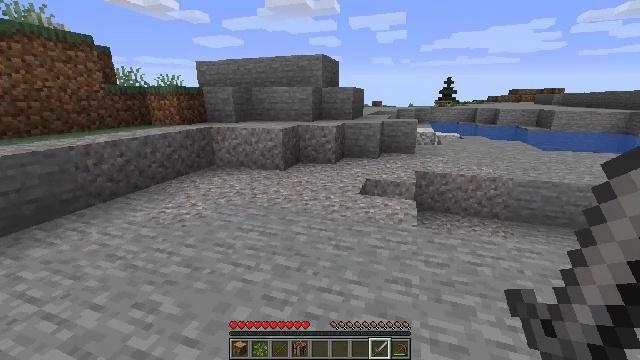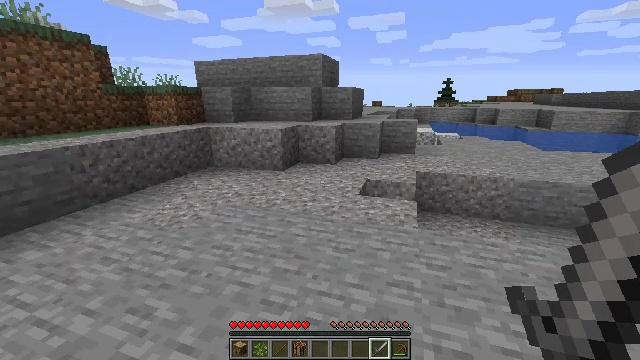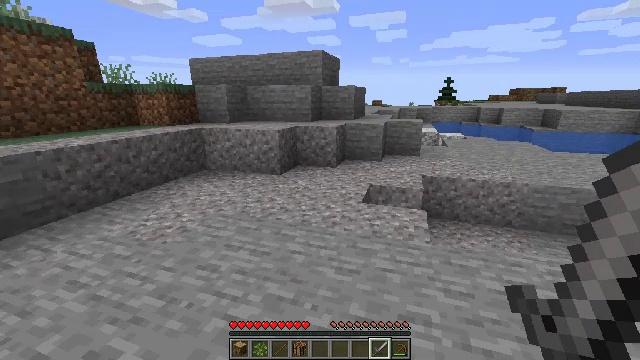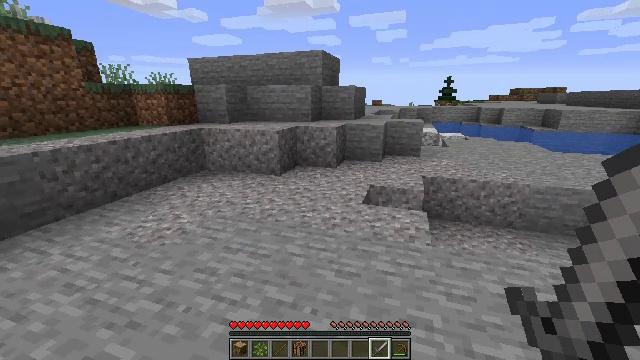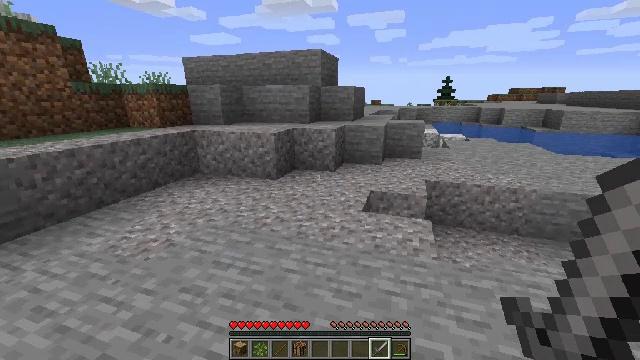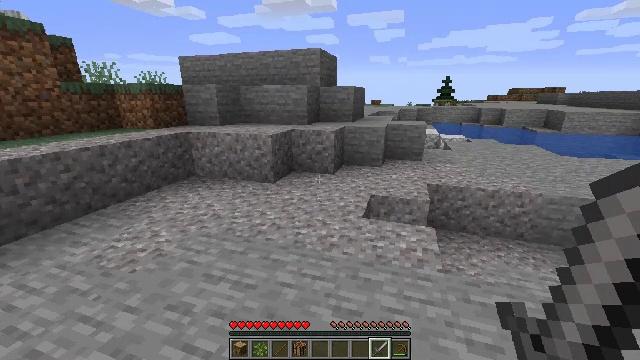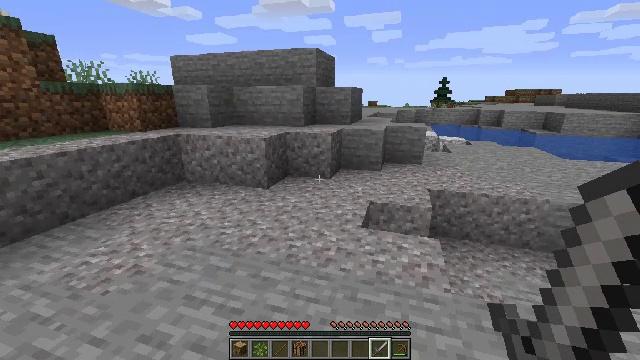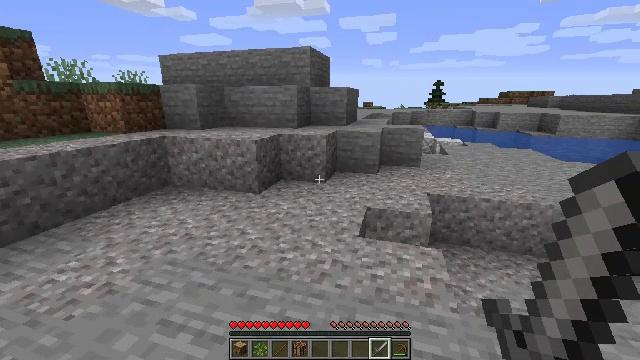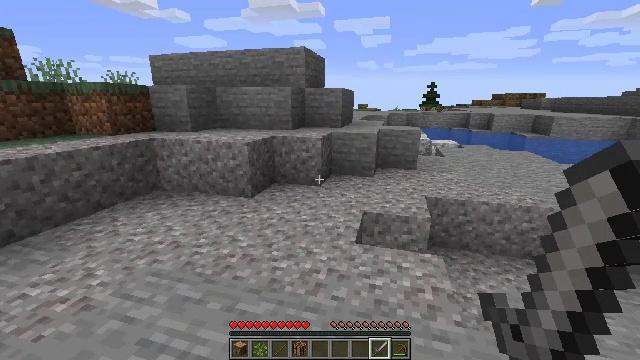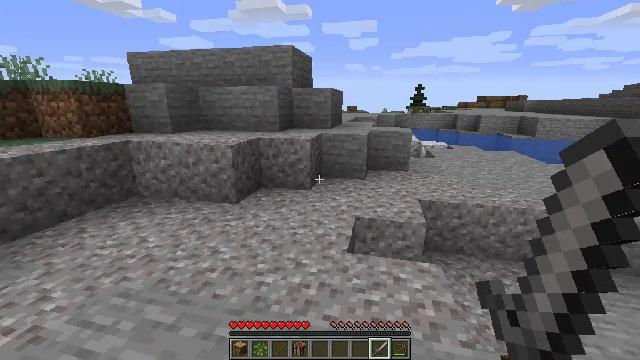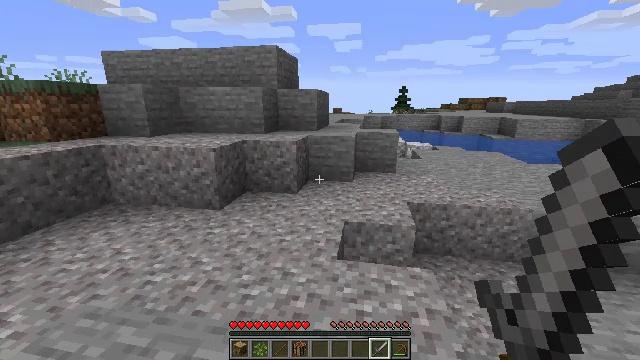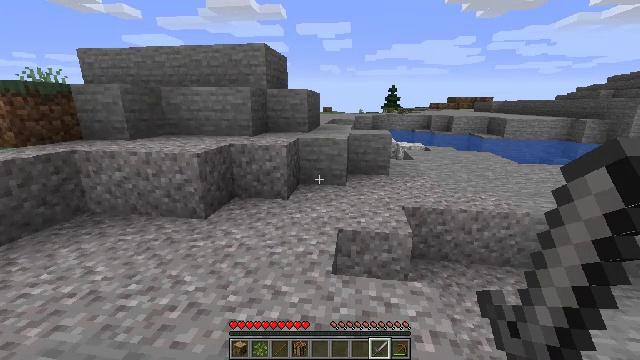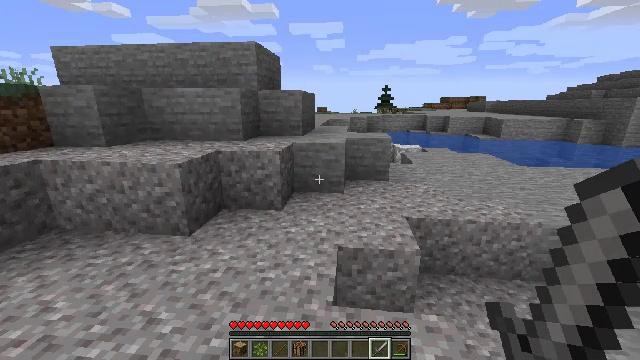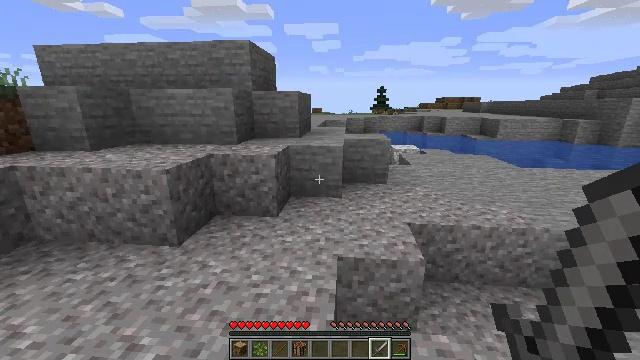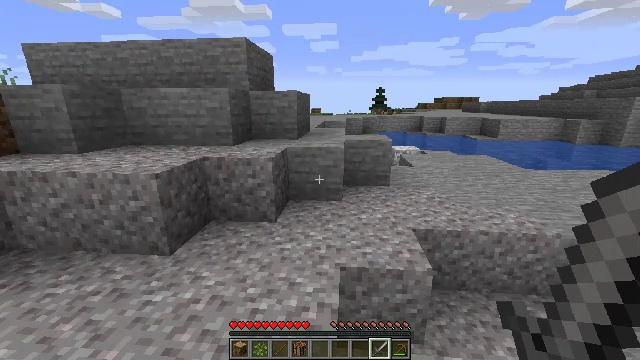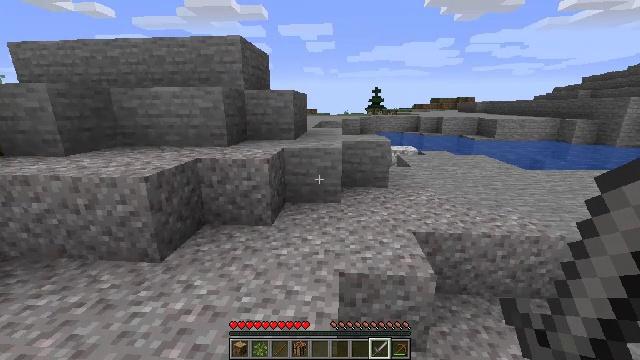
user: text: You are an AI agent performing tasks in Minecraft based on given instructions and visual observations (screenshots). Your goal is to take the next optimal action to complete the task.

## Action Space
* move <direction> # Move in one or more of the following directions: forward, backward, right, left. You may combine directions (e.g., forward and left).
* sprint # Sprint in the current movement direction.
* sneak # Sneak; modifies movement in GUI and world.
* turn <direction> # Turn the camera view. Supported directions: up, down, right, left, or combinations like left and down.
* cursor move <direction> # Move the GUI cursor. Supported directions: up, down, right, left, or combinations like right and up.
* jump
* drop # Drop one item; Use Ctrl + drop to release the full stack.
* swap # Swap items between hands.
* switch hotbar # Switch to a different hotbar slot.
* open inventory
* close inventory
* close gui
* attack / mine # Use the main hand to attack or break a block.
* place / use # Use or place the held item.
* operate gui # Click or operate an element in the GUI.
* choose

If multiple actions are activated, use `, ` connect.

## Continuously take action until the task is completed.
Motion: motion action
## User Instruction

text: Gather the yellow bed by attacking it.
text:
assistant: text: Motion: move forward
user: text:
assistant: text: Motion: move forward
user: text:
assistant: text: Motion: move forward
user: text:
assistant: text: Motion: move forward
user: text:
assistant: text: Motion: move forward
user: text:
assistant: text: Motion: move forward
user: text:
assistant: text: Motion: move forward, turn right
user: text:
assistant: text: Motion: move forward, turn right
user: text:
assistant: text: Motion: move forward, turn right
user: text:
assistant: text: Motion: move forward, turn right
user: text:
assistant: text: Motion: move forward, turn right
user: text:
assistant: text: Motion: move forward, turn right
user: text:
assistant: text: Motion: move forward
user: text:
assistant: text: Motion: move forward
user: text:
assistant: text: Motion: move forward
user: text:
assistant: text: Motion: move forward
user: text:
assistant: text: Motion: move forward
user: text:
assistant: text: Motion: move forward
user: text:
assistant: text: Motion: move forward
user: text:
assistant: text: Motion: move forward
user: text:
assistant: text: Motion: move forward
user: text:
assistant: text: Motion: move forward
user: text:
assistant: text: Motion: move forward
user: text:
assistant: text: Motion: move forward
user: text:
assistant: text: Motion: move forward
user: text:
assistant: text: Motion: move forward
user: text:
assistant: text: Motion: move forward
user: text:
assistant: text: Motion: move forward
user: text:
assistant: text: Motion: move forward, jump
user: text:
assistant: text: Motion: move forward, jump